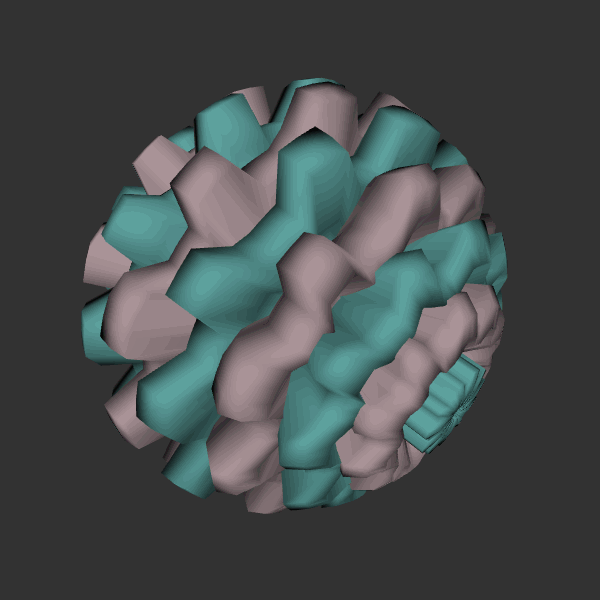
Background: dark